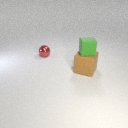
small red metal sphere to the left of large brown rubber cube